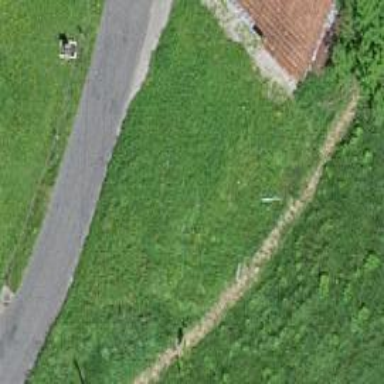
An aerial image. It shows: Barn.